【题型】解答题　【知识点】解析几何　【难度】medium
已知椭圆$C$：$\dfrac{x^2}{4}+\dfrac{y^2}{3}=1$，$F$为椭圆$C$的右焦点，过点$F$的直线$l$交椭圆$C$于$A$、$B$两点.

(1) 若直线$l$垂直于$x$轴，求椭圆$C$的弦$AB$的长度；

(2) 设点$P(-3,0)$，当$\angle PAB=90^\circ$时，求点$A$的坐标；

(3) 设点$M(3,0)$，记$MA$、$MB$的斜率分别为$k_1$和$k_2$，求$k_1+k_2$的取值范围.
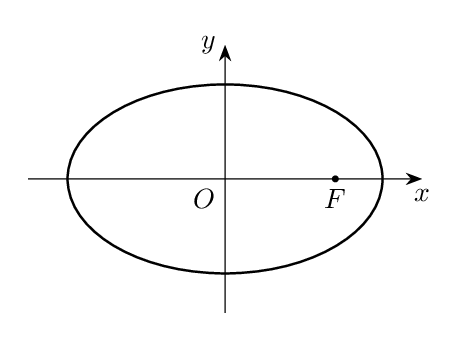
【解答】
\vspace{8pt}

\textbf{【详解】}

(1) 由题意可知，$c=\sqrt{a^2-b^2}=\sqrt{4-3}=1$，

$\therefore F(1,0)$. 又$\because$ 当直线$l$垂直于$x$轴时，直线$l$的方程为$x=1$，

由 $\begin{cases}x=1\\\dfrac{x^2}{4}+\dfrac{y^2}{3}=1\end{cases}$ 得，$y=\pm\dfrac{3}{2}$，

$\therefore$ 弦$AB$的长为$2\times\dfrac{3}{2}=3$.

(2) $\because \angle PAB=90^\circ$，且直线$l$过点$F$，

$\therefore \angle PAF=90^\circ$. 在$\text{Rt}\triangle PAF$中，$P(-3,0)$，$F(1,0)$，

$\therefore$ 斜边$PF$的中点$(-1,0)$，恰为椭圆的左焦点$F'$，

$\therefore AF'=\dfrac{1}{2}PF=2$. 又由椭圆的定义可得$AF=2a-AF'=4-2=2$，

$\therefore$ 点$A$在线段$FF'$的垂直平分线上，又$A$在椭圆上，

$\therefore A$为椭圆的上顶点或下顶点，

$\therefore A(0,-\sqrt{3})$或$A(0,\sqrt{3})$.

(3) 当直线$AB$的斜率不存在时，不妨设$A\left(1,\dfrac{3}{2}\right)$，$B\left(1,-\dfrac{3}{2}\right)$，

$\because k_1=\dfrac{0-\dfrac{3}{2}}{3-1}=-\dfrac{3}{4}$，$k_2=\dfrac{0+\dfrac{3}{2}}{3-1}=\dfrac{3}{4}$，

故$k_1+k_2=0$；

当直线$AB$的斜率存在时，设斜率为$k$，则直线$AB$：$y=k(x-1)$. 设$A(x_1,y_1)$，$B(x_2,y_2)$，

由 $\begin{cases}y=k(x-1)\\\dfrac{x^2}{4}+\dfrac{y^2}{3}=1\end{cases}$ 得，$(3+k^2)x^2-8k^2x+(4k^2-12)=0$，

$\therefore x_1+x_2=\dfrac{8k^2}{4k^2+3}$，$x_1x_2=\dfrac{4k^2-12}{4k^2+3}$，

$\therefore k_1+k_2=\dfrac{y_1}{x_1-3}+\dfrac{y_2}{x_2-3}=\dfrac{k(x_1-1)}{x_1-3}+\dfrac{k(x_2-1)}{x_2-3}=\dfrac{k\big(2x_1x_2-4(x_1+x_2)+6\big)}{x_1x_2-3(x_1+x_2)+9}$，

$\therefore$ 化简得$k_1+k_2=\dfrac{k\left(\dfrac{8k^2-24-32k^2+24k^2+18}{4k^2+3}\right)}{\dfrac{4k^2-12}{4k^2+3}-\dfrac{24k^2}{4k^2+3}+9}=-\dfrac{6k}{16k^2+15}$，

\textcircled{1}当$k>0$，$0>k_1+k_2=-\dfrac{6}{16k+\dfrac{15}{k}}\geqslant-\dfrac{6}{2\sqrt{16k\times\dfrac{15}{k}}}=-\dfrac{\sqrt{15}}{20}$，当且仅当$k=\dfrac{\sqrt{15}}{4}$时等式成立；

\textcircled{2} 当$k<0$，$0<k_1+k_2=-\dfrac{6}{-\left(16k+\dfrac{15}{k}\right)}\leqslant\dfrac{6}{2\sqrt{(-16k)\times\left(-\dfrac{15}{k}\right)}}=\dfrac{\sqrt{15}}{20}$，当且仅当$k=-\dfrac{\sqrt{15}}{4}$时等式成立；

\textcircled{3} 当$k=0$，$k_1+k_2=0$；

综上所述可得，$k_1+k_2$的取值范围为$\left[-\dfrac{\sqrt{15}}{20},\dfrac{\sqrt{15}}{20}\right]$.